Interaction volume radius: 10 \u00c5
Interaction volume height: 20 \u00c5
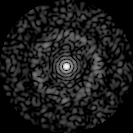
Disorder parameter: 0.8653